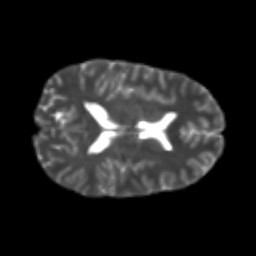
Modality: T2w
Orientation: axial
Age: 22
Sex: male
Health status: healthy
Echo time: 0.074 s